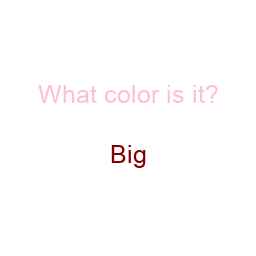
Color: maroon
Background color: white
Question text color: pink